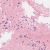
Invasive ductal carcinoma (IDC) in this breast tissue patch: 0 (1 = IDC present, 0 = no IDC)